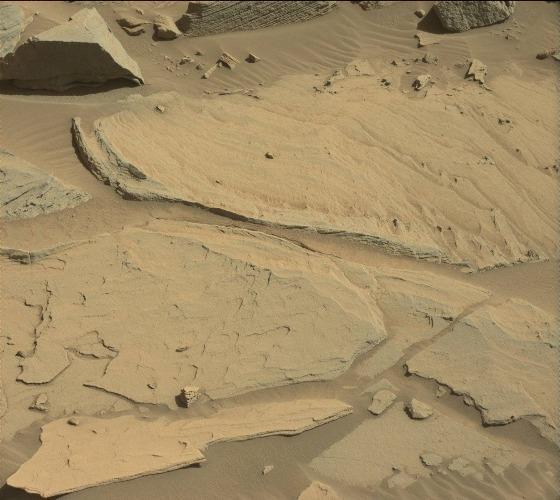
Terrain classes present: Bedrock, Gravel / Sand / Soil, Rock, Shadow